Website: walmart
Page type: address-validator
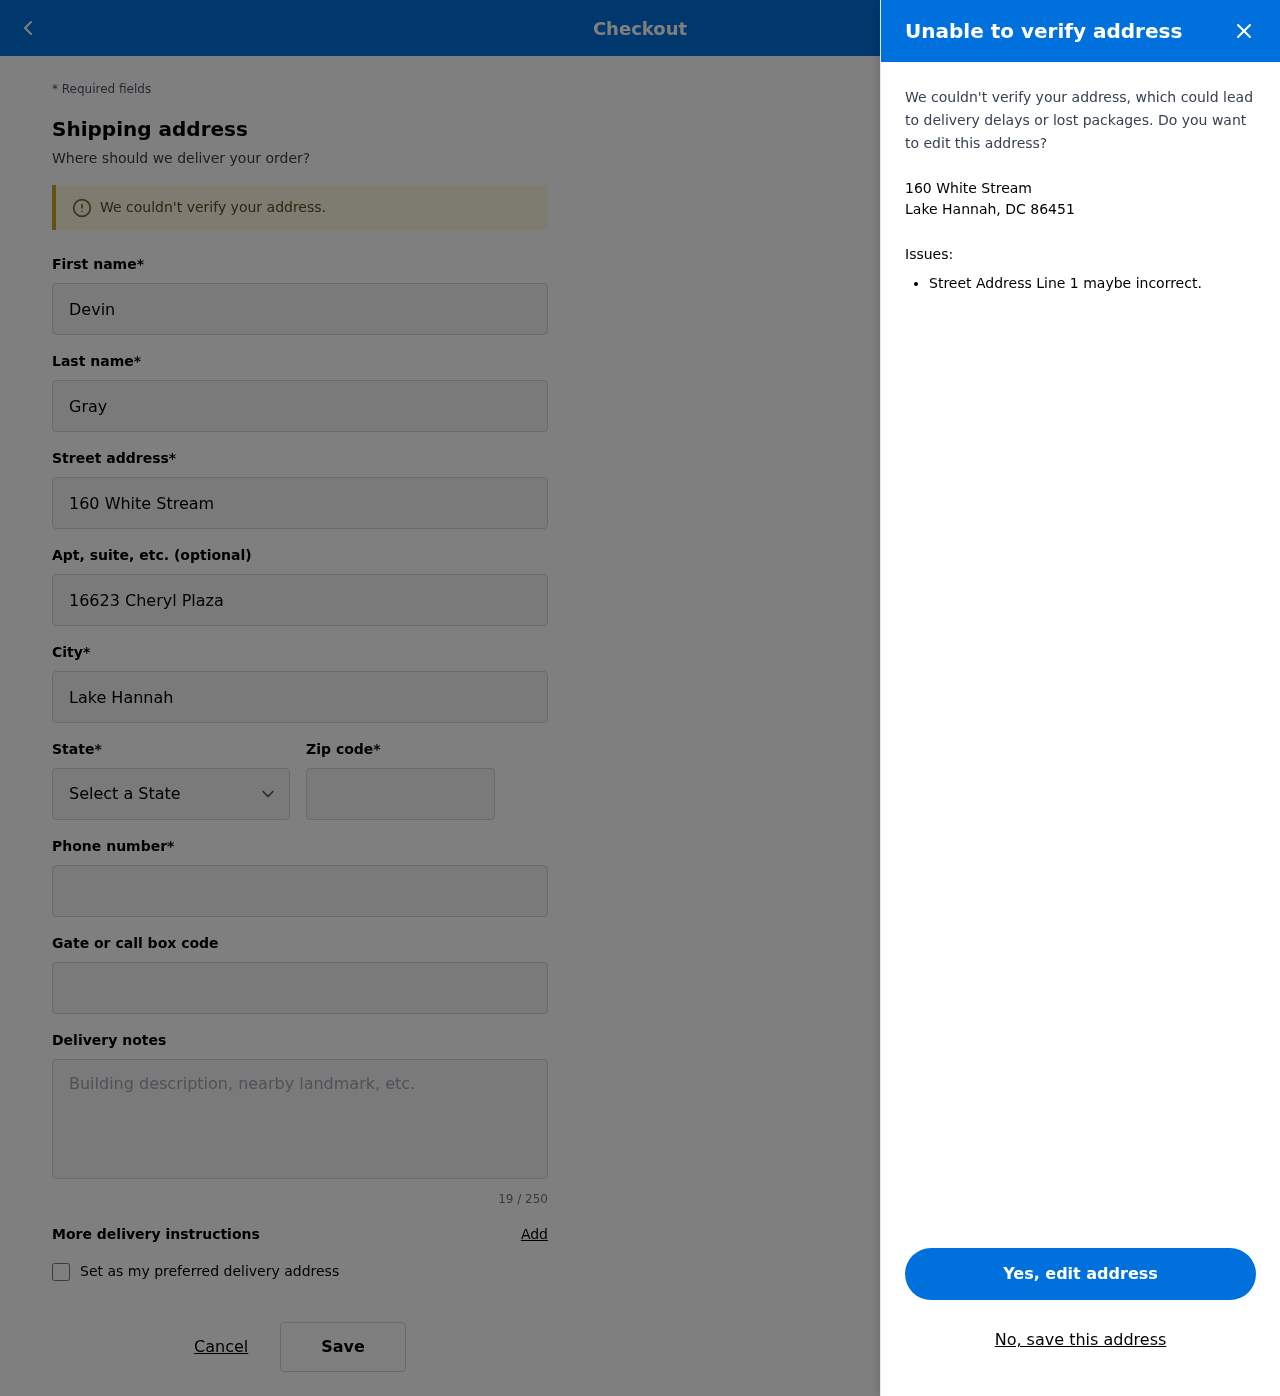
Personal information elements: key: PII_CITY_STATE_ZIP
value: Lake Hannah, DC 86451
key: PII_DELIVERY_INSTRUCTIONS
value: Leave at front door
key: PII_STATE_ABBR
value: DC
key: PII_STREET
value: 160 White Stream
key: PII_FIRSTNAME
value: Devin
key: PII_LASTNAME
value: Gray
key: PII_STREET2
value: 16623 Cheryl Plaza
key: PII_CITY
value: Lake Hannah
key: PII_POSTCODE
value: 86451
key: PII_PHONE
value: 9219736286
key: PII_SECURITY_CODE
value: AR05